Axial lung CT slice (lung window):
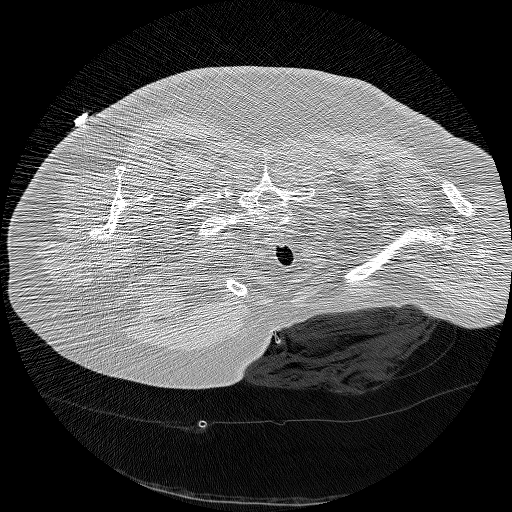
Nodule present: no